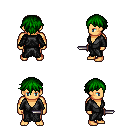
a pixel art fantasy rpg character, male body template, human, tanned skin, gray robe, magenta pants, green short bangs hairstyle, dagger, four views (front, back, left, right), 2x2 character sprite sheet, small pixel art, hard edges, no anti-aliasing